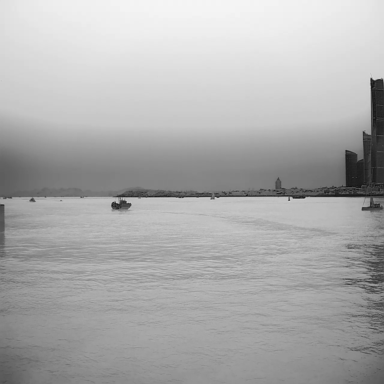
There are two bulk_carriers in the infrared image.